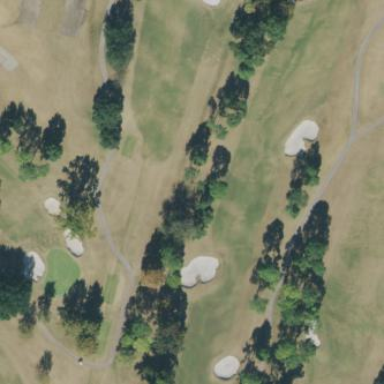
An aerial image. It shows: Golf fairway surrounded by grass.